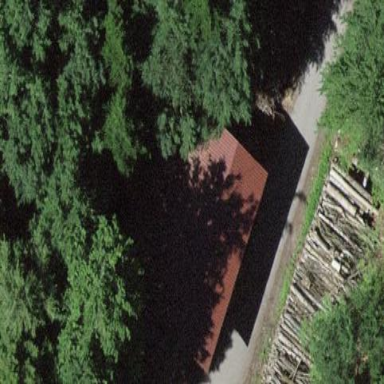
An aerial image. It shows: Rural barn.